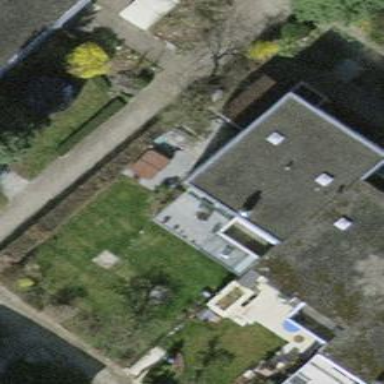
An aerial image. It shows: Terrace building.